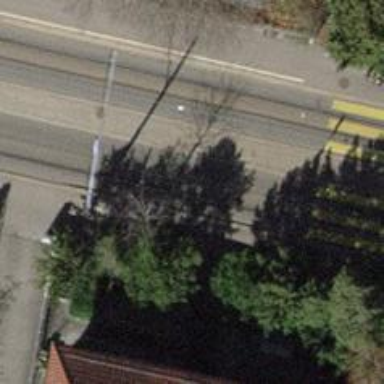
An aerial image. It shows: Tram stop with public transport stop position for trams.